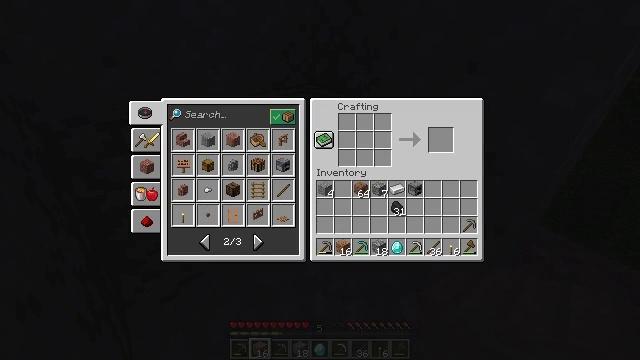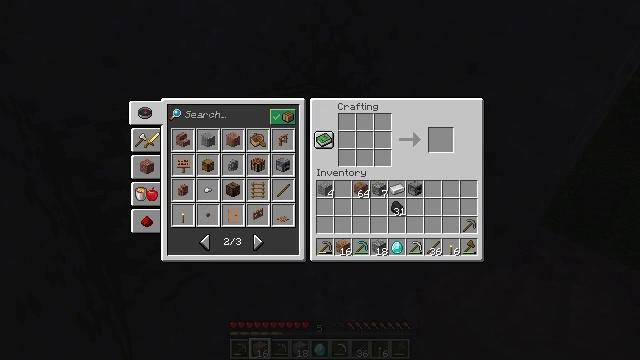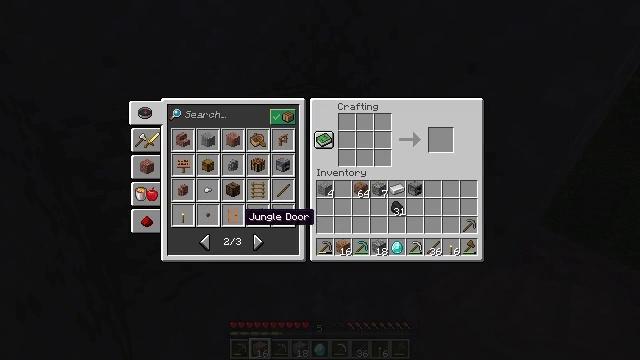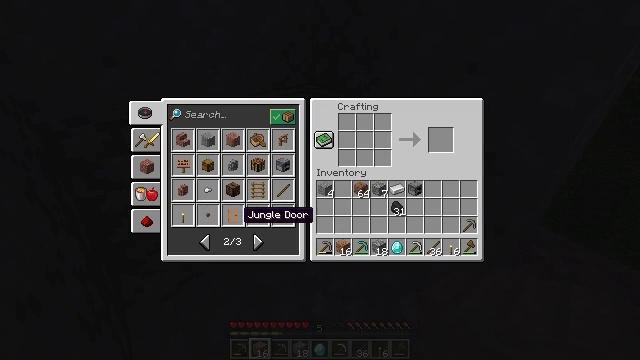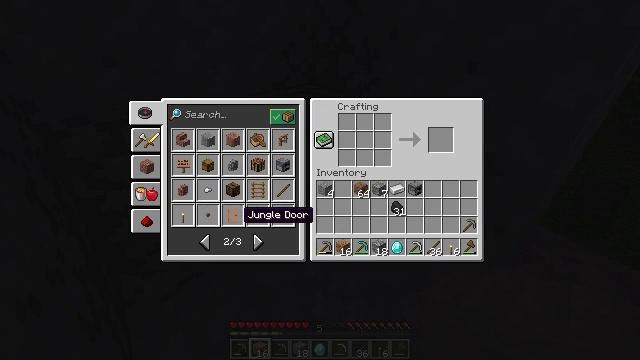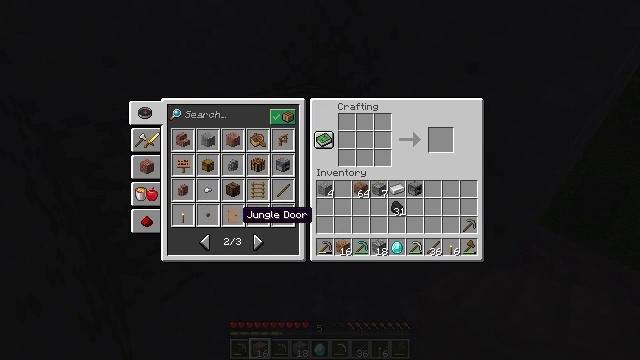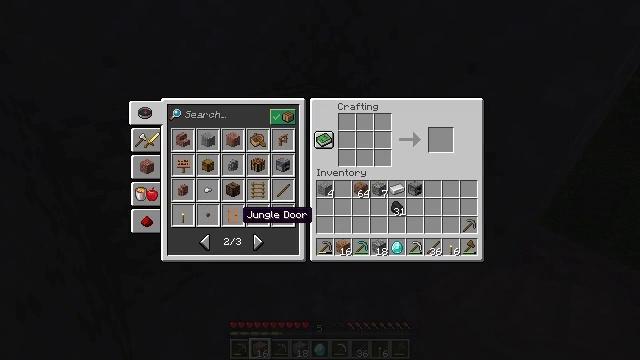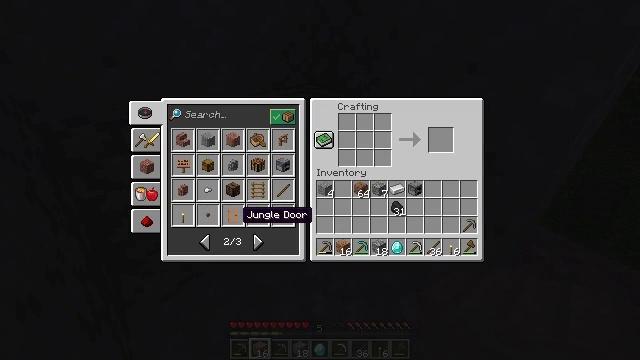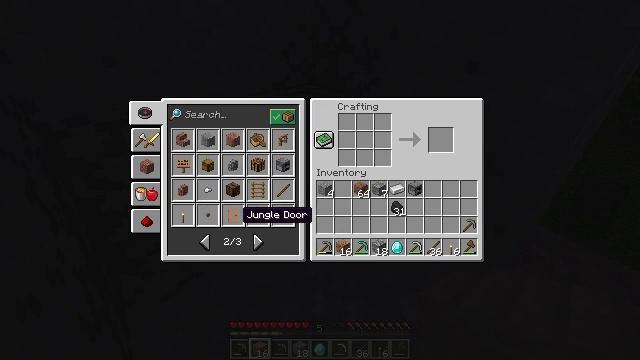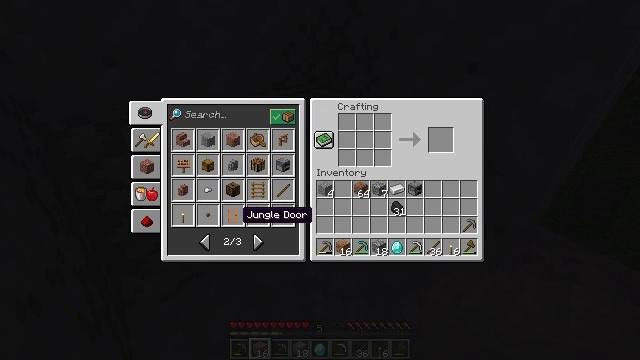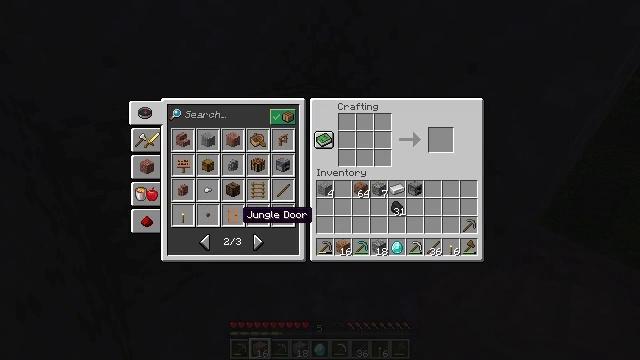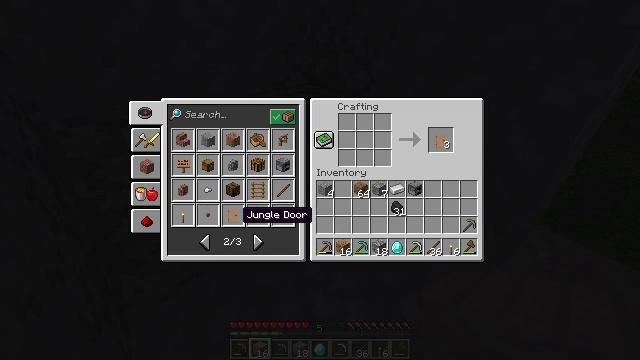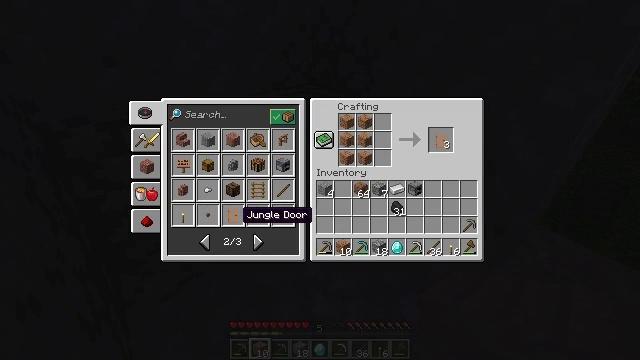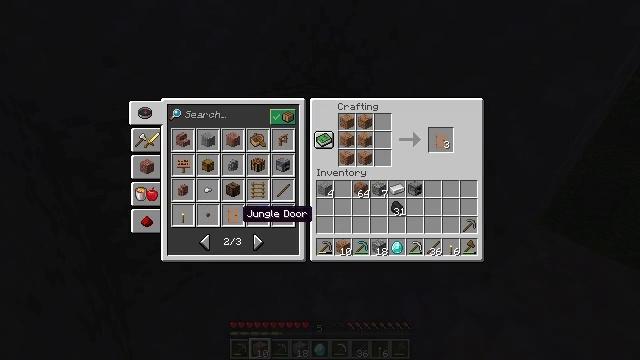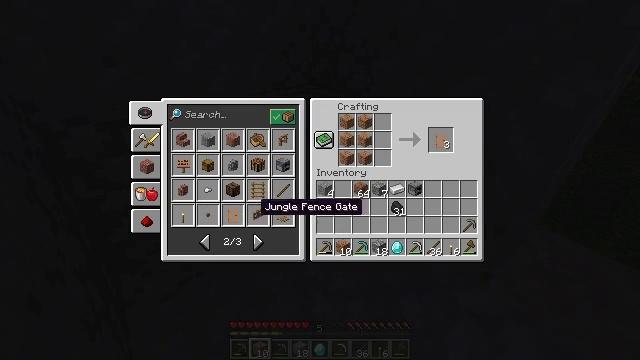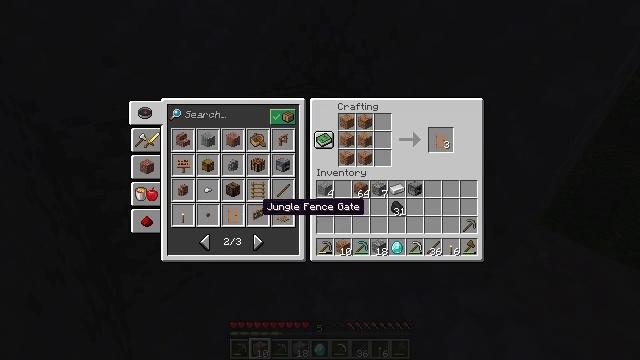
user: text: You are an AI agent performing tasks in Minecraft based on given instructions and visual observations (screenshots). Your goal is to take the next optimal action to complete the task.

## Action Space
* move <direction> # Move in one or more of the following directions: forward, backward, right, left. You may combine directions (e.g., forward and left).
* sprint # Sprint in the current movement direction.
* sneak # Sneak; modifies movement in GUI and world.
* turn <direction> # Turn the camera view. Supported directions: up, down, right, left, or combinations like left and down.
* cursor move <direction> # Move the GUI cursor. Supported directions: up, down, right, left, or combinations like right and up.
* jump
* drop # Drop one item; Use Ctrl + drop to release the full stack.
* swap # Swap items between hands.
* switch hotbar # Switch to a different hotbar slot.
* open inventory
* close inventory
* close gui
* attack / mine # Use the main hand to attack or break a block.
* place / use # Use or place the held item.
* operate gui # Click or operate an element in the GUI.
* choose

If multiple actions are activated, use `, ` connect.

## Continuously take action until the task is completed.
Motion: motion action
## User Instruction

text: Get a jungle door by crafting it on the crafting table.
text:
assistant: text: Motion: no_op
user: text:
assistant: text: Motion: no_op
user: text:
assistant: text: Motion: no_op
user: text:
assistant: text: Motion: no_op
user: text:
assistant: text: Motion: no_op
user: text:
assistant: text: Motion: operate gui
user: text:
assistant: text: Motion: operate gui
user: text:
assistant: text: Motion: operate gui
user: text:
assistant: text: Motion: operate gui
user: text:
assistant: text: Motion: no_op
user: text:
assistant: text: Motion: no_op
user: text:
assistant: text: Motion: no_op
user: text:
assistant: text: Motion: no_op
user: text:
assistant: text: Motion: cursor move right
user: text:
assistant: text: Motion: no_op
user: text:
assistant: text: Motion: no_op
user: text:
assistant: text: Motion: no_op
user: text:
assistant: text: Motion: cursor move right
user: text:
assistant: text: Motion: cursor move right and up
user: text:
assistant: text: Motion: cursor move right and up
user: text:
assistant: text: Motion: cursor move right and up
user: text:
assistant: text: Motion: no_op
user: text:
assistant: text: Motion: no_op
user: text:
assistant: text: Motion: cursor move right
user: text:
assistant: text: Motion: sneak, cursor move right
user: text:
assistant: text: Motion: sneak
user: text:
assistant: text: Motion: sneak
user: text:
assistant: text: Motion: sneak
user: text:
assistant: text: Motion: sneak
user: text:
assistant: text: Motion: sneak, cursor move right